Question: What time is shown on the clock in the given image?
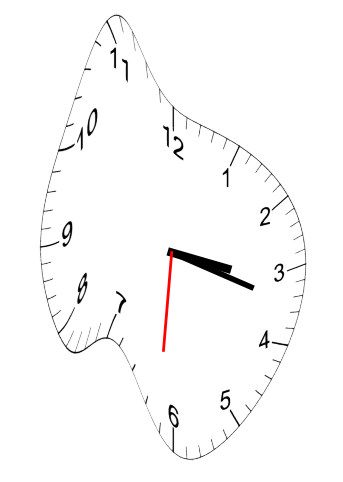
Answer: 03:17:31